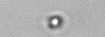
Label: nanoplankton_mix